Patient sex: M
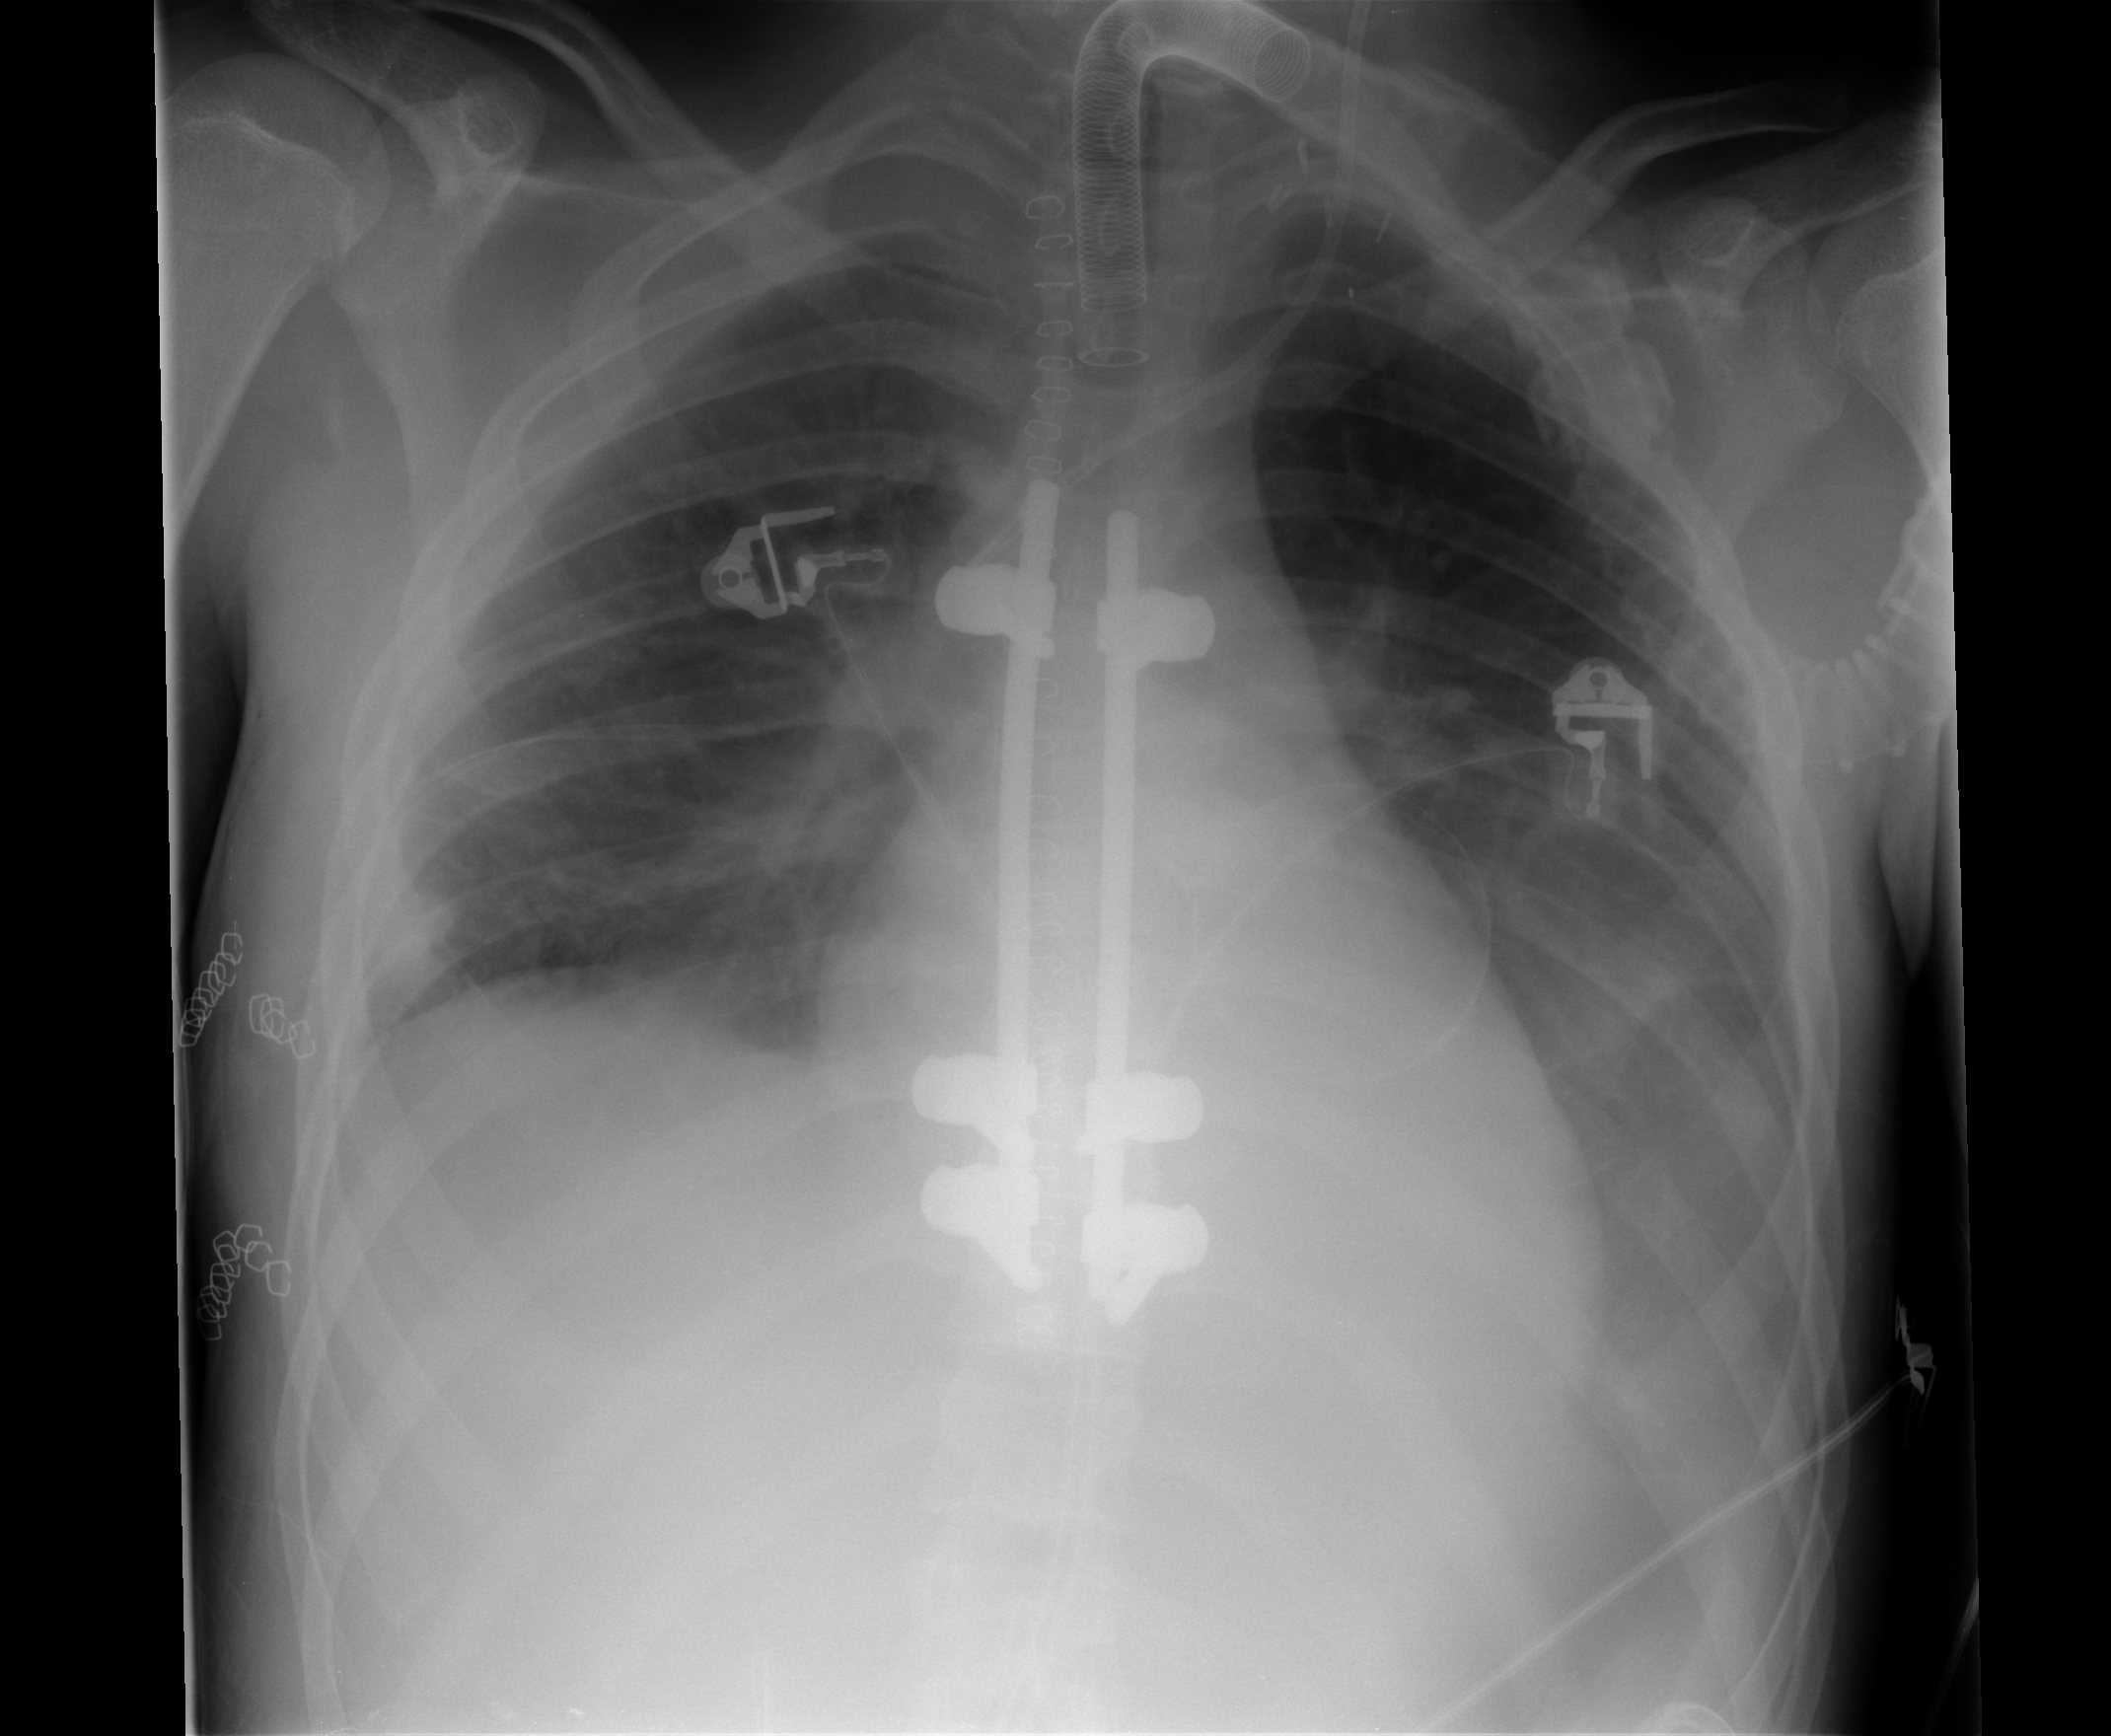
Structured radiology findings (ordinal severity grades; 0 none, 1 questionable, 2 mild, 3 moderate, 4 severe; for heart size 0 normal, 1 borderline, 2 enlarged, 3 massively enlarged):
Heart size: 1
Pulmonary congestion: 0
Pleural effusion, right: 1
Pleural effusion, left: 2
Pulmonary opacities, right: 0
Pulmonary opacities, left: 0
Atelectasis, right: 2
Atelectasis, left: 2